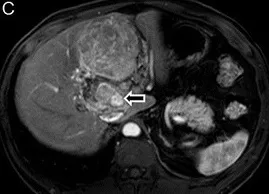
A case of Gd-EOB-DTPA-enhanced MRI findings of huge AML. In the arterial phase image.
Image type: radiology (mri)